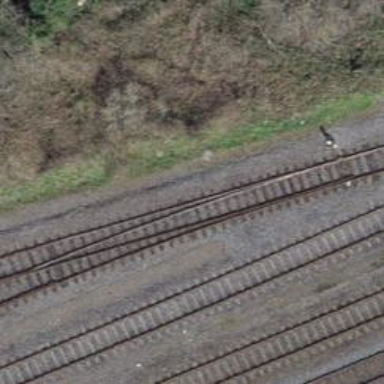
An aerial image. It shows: Railway switch.